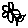
Label: flower